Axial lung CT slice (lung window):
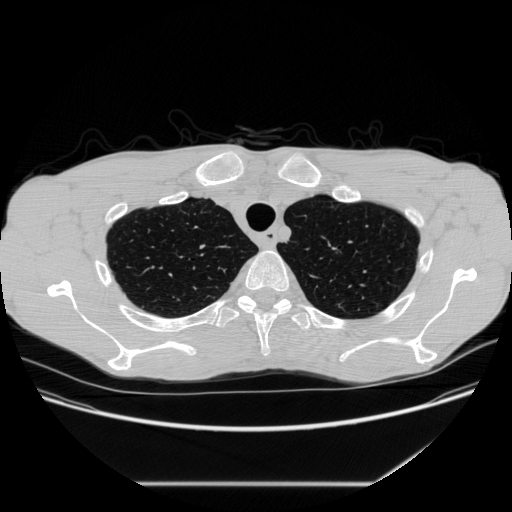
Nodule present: no